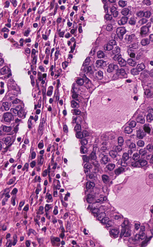
Tumor epithelial tissue: yes
Tumor-associated stroma tissue: yes
Normal tissue: no